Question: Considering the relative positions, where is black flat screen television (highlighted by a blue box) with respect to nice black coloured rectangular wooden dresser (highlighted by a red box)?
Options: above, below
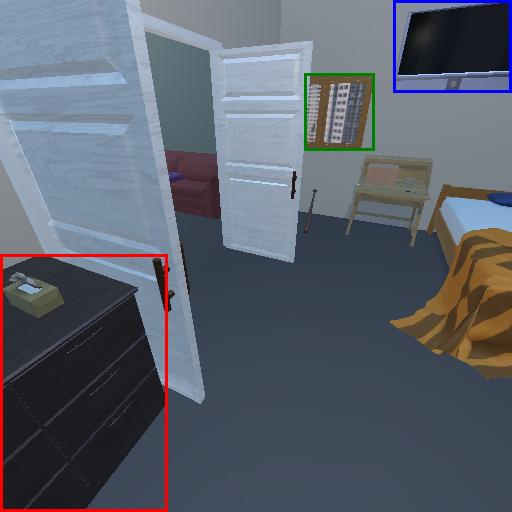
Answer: above